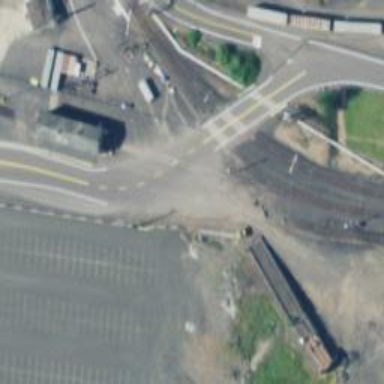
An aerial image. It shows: Level crossing along the railway.